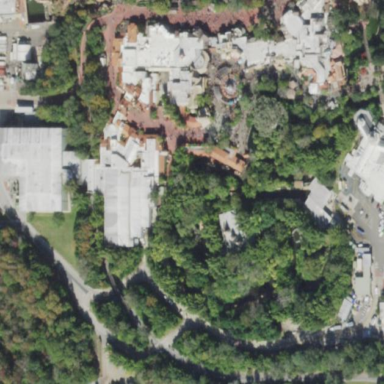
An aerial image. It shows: Theme area attraction.